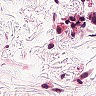
Metastatic tissue present: no